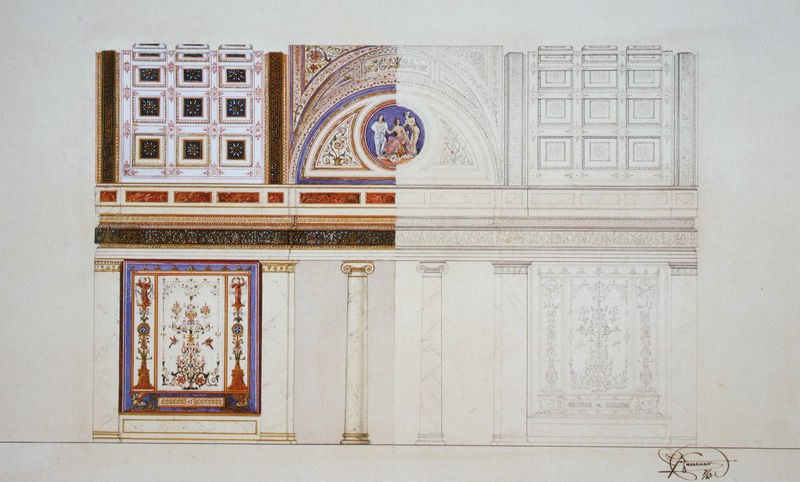
Titel: Königliches Schloß Athen, Längsschnitt durch den Spielsaal
Künstler: Friedrich von Gärtner
Standort: München
Institution: Architekturmuseum der Technischen Universität
Schlagwörter: blau, gemälde, weiß, grün, menschen, blumen, braun, bunt, fenster, grau, marmor, schwarz, skizze, säule, säulen, zeichnung, gebäude, rot, malerei, ornament, wand, architektur, sockel, bild, signatur, spiegel, felder, gold, decke, klassizismus, kreis, relief, schrift, bilder, bogen, fassade, studie, mauer, grafik, graphik, saal, figuren, rundbogen, dekoration, ornamente, verzierung, wandmalerei, wände, komposit, gewölbe, antike, stich, koloriert, entwurf, kapitelle, kapitell, fries, wappen, sims, gesims, rosette, ionisch, fresken, plan, kassetten, kassettendecke, fresko, dorisch, kassettentür, vorlage, bordüren, ornamentik, schaft, füllung, viereck, pompeji, aufriss, tympanon, deckenmalerei, säulenordnung, rossette, deckenfresko, wandgestaltung, papierarbeit, farbgebung, fresk, ionisches kapitell, ziechnung, dorisches kapitell, halbrundes fresko, wände3